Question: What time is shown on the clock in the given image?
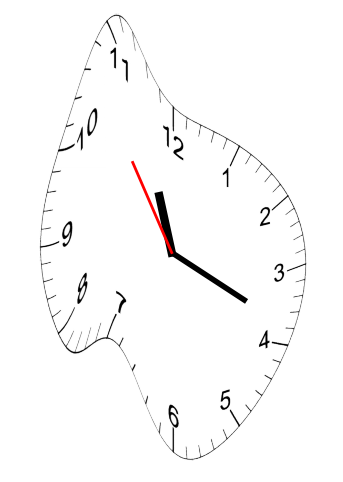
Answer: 11:18:54